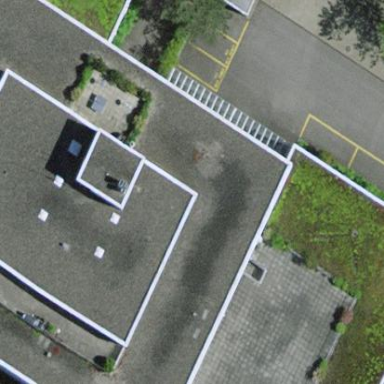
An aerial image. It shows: Fire station building.